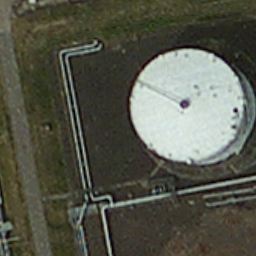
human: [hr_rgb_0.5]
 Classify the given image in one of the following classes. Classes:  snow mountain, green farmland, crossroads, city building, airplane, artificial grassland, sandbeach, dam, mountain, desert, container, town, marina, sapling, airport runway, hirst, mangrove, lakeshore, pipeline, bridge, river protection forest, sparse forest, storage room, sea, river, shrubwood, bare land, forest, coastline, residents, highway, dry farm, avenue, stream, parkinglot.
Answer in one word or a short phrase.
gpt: storage room